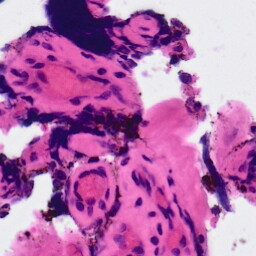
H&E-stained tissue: Ovarian